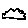
Label: cloud